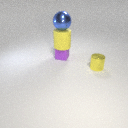
small purple rubber cube below large yellow rubber cylinder